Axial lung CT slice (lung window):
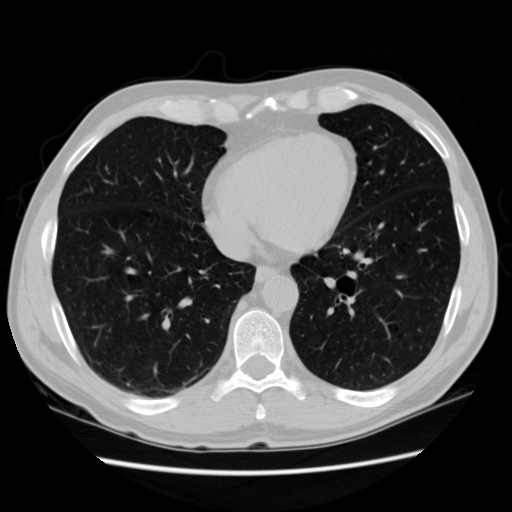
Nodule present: no